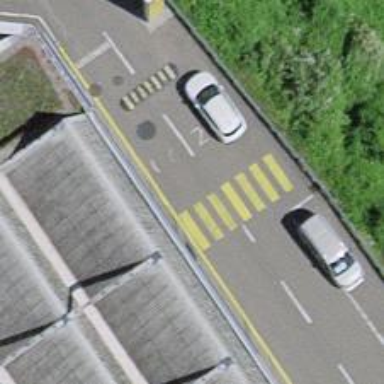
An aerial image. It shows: Uncontrolled zebra crossing on the road.